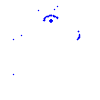
Particle: proton